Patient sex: F
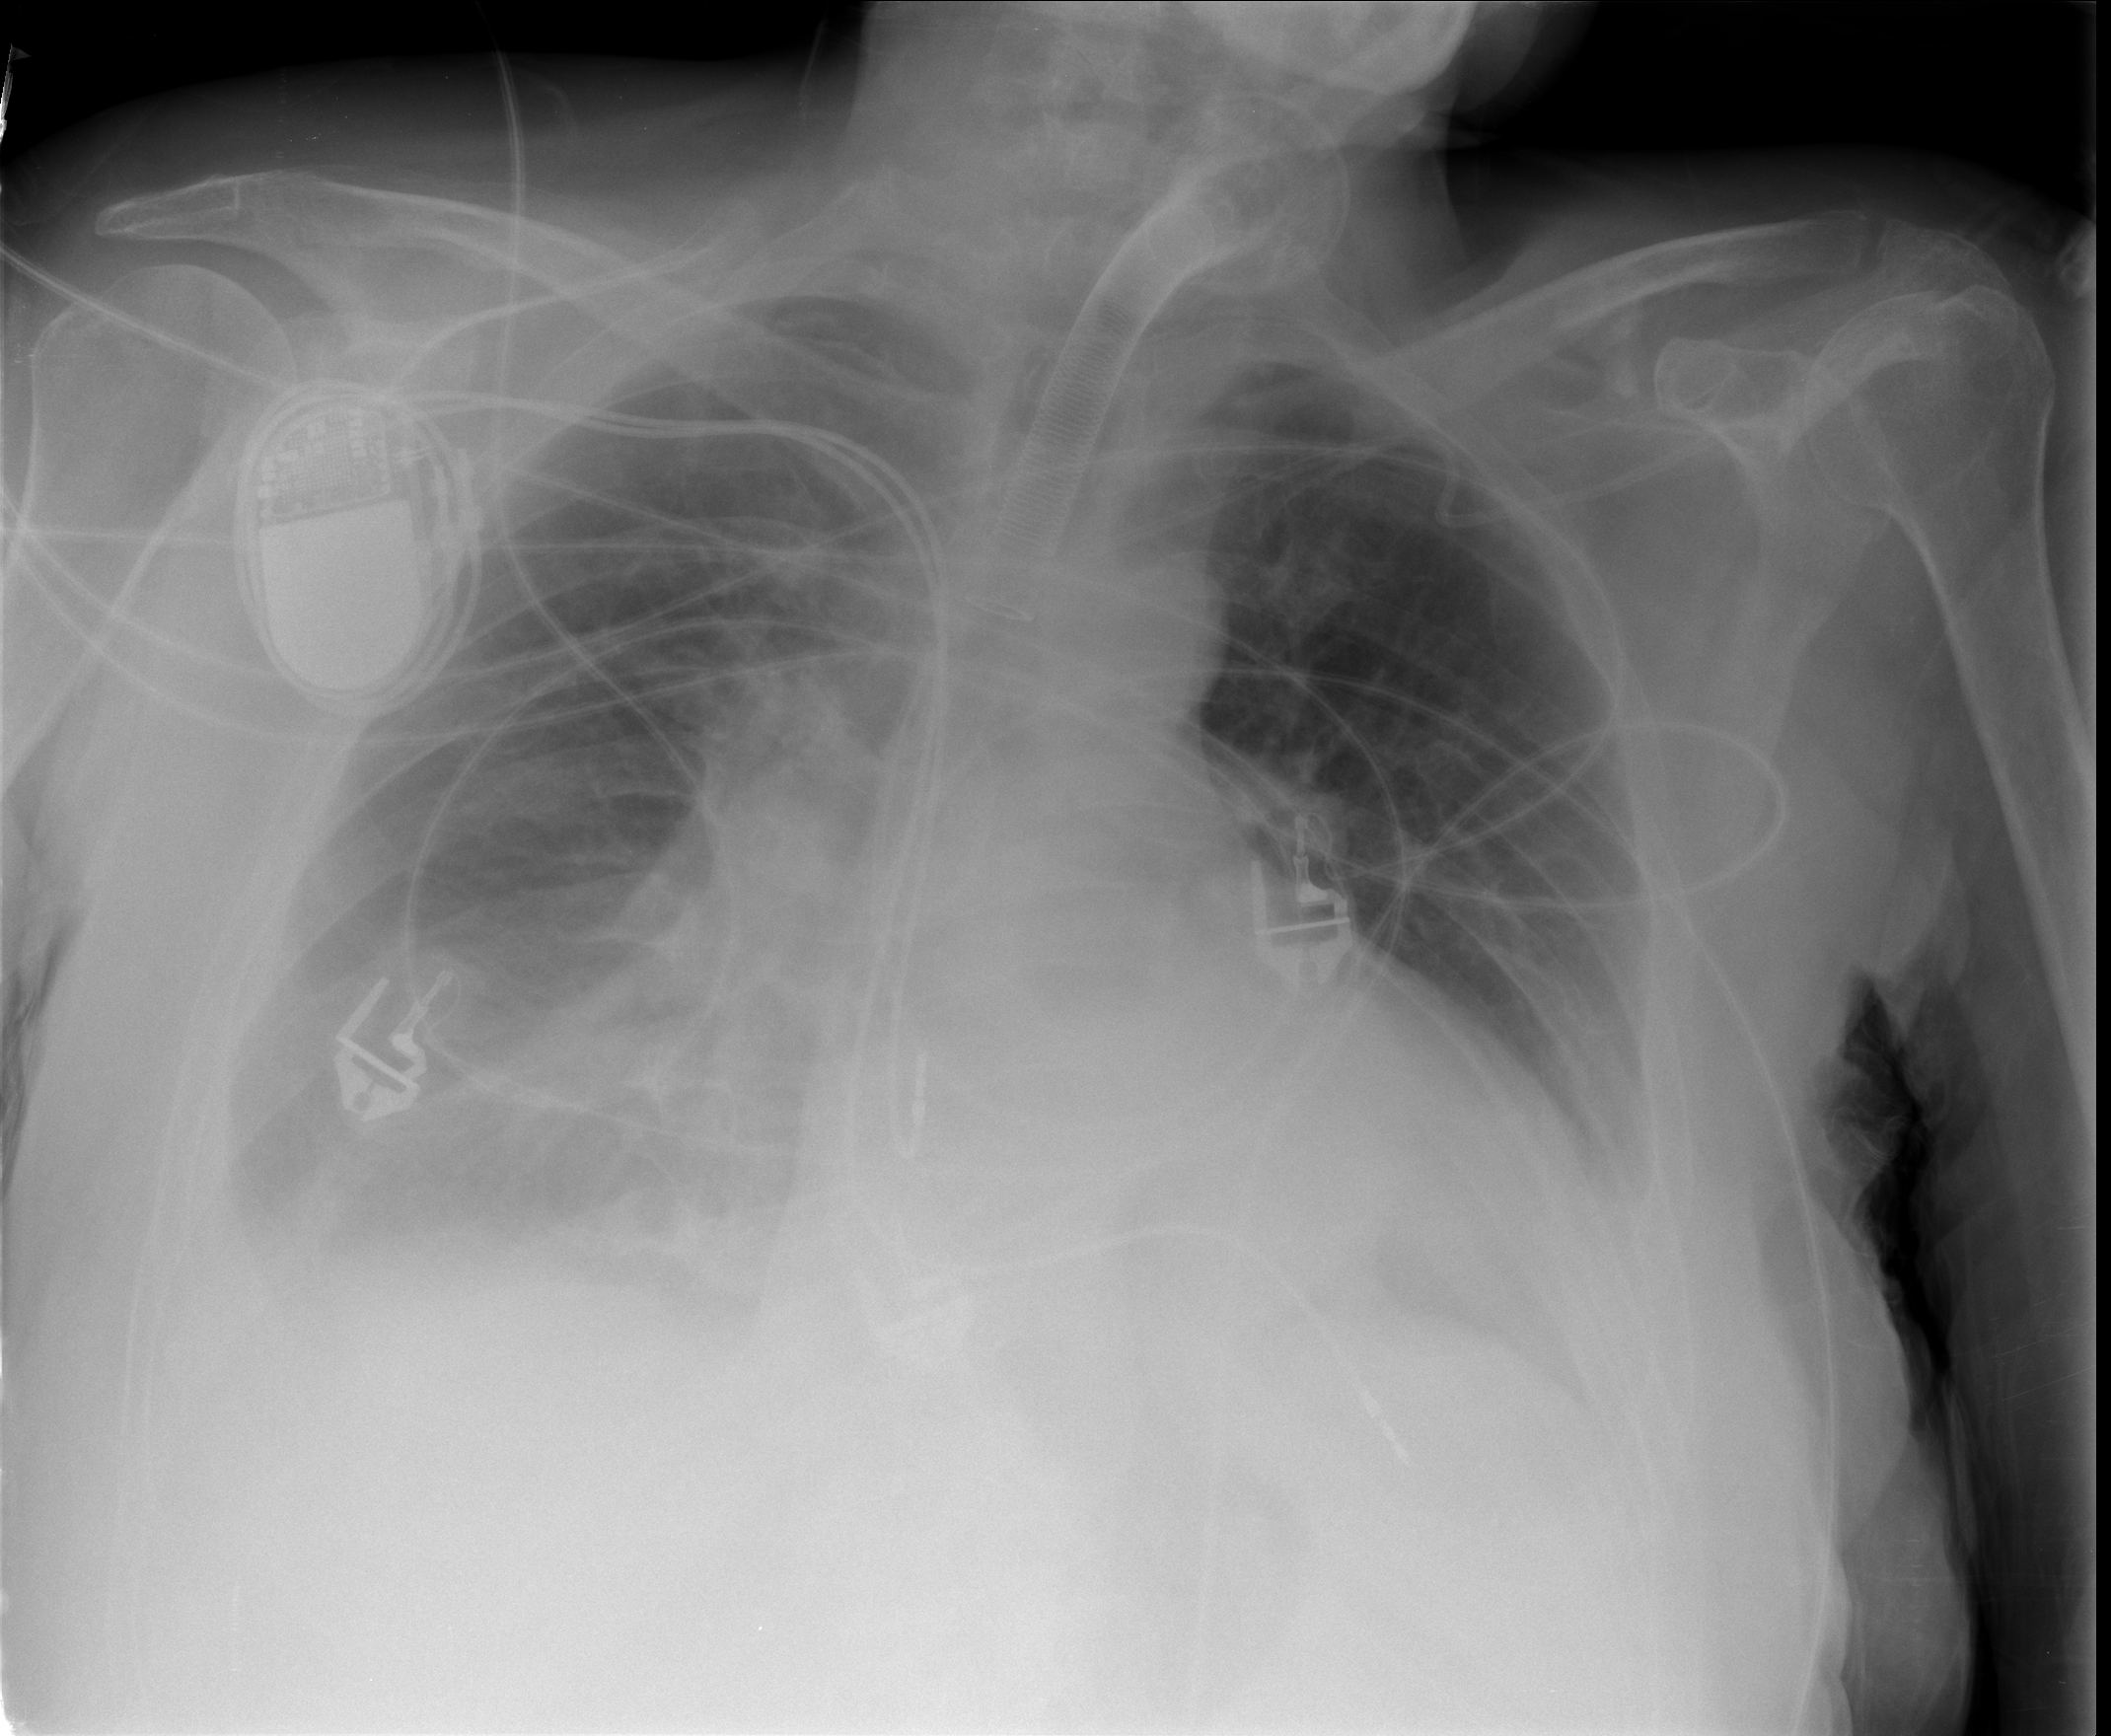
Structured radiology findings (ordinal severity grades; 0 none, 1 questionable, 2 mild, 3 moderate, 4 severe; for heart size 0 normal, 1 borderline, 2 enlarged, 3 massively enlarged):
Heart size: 2
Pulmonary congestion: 2
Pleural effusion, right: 2
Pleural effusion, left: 2
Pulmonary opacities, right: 0
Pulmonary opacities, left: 0
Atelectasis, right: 2
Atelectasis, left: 2